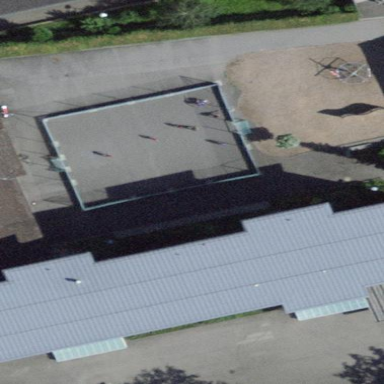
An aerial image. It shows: School building.